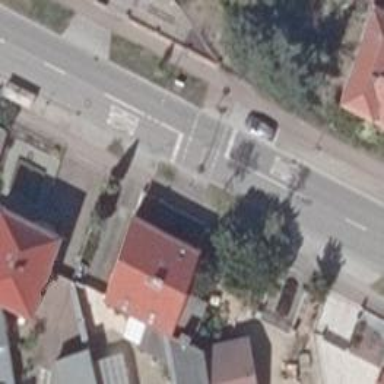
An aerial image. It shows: Crossing with traffic signals.